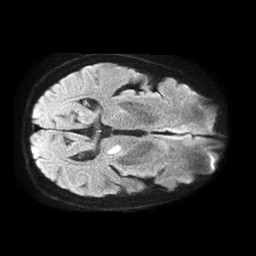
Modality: TRACE
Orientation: axial
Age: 79
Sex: male
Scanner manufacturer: philips
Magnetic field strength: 1.5 T
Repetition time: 4.6 s
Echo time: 0.08517 s